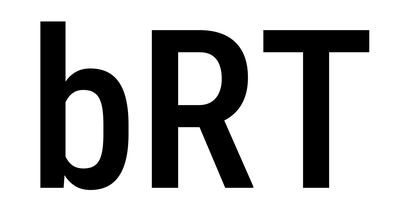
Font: Roboto_Condensed_Medium